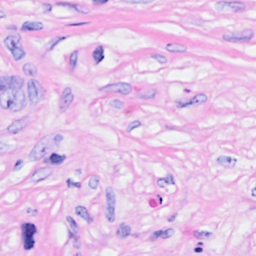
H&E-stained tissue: Breast